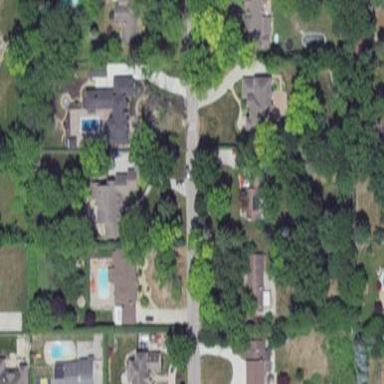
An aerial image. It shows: This residential area consists of single-family homes.